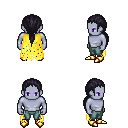
a pixel art fantasy rpg character, male body template, dark elf, purple skin, yellow tattered cape, teal pants, raven ponytail hairstyle, gold boots, four views (front, back, left, right), 2x2 character sprite sheet, small pixel art, hard edges, no anti-aliasing